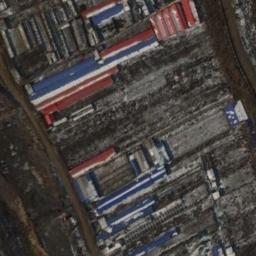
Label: industrial_area